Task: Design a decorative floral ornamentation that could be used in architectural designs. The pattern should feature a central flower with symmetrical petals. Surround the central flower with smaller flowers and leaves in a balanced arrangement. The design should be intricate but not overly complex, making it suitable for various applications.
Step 1358:
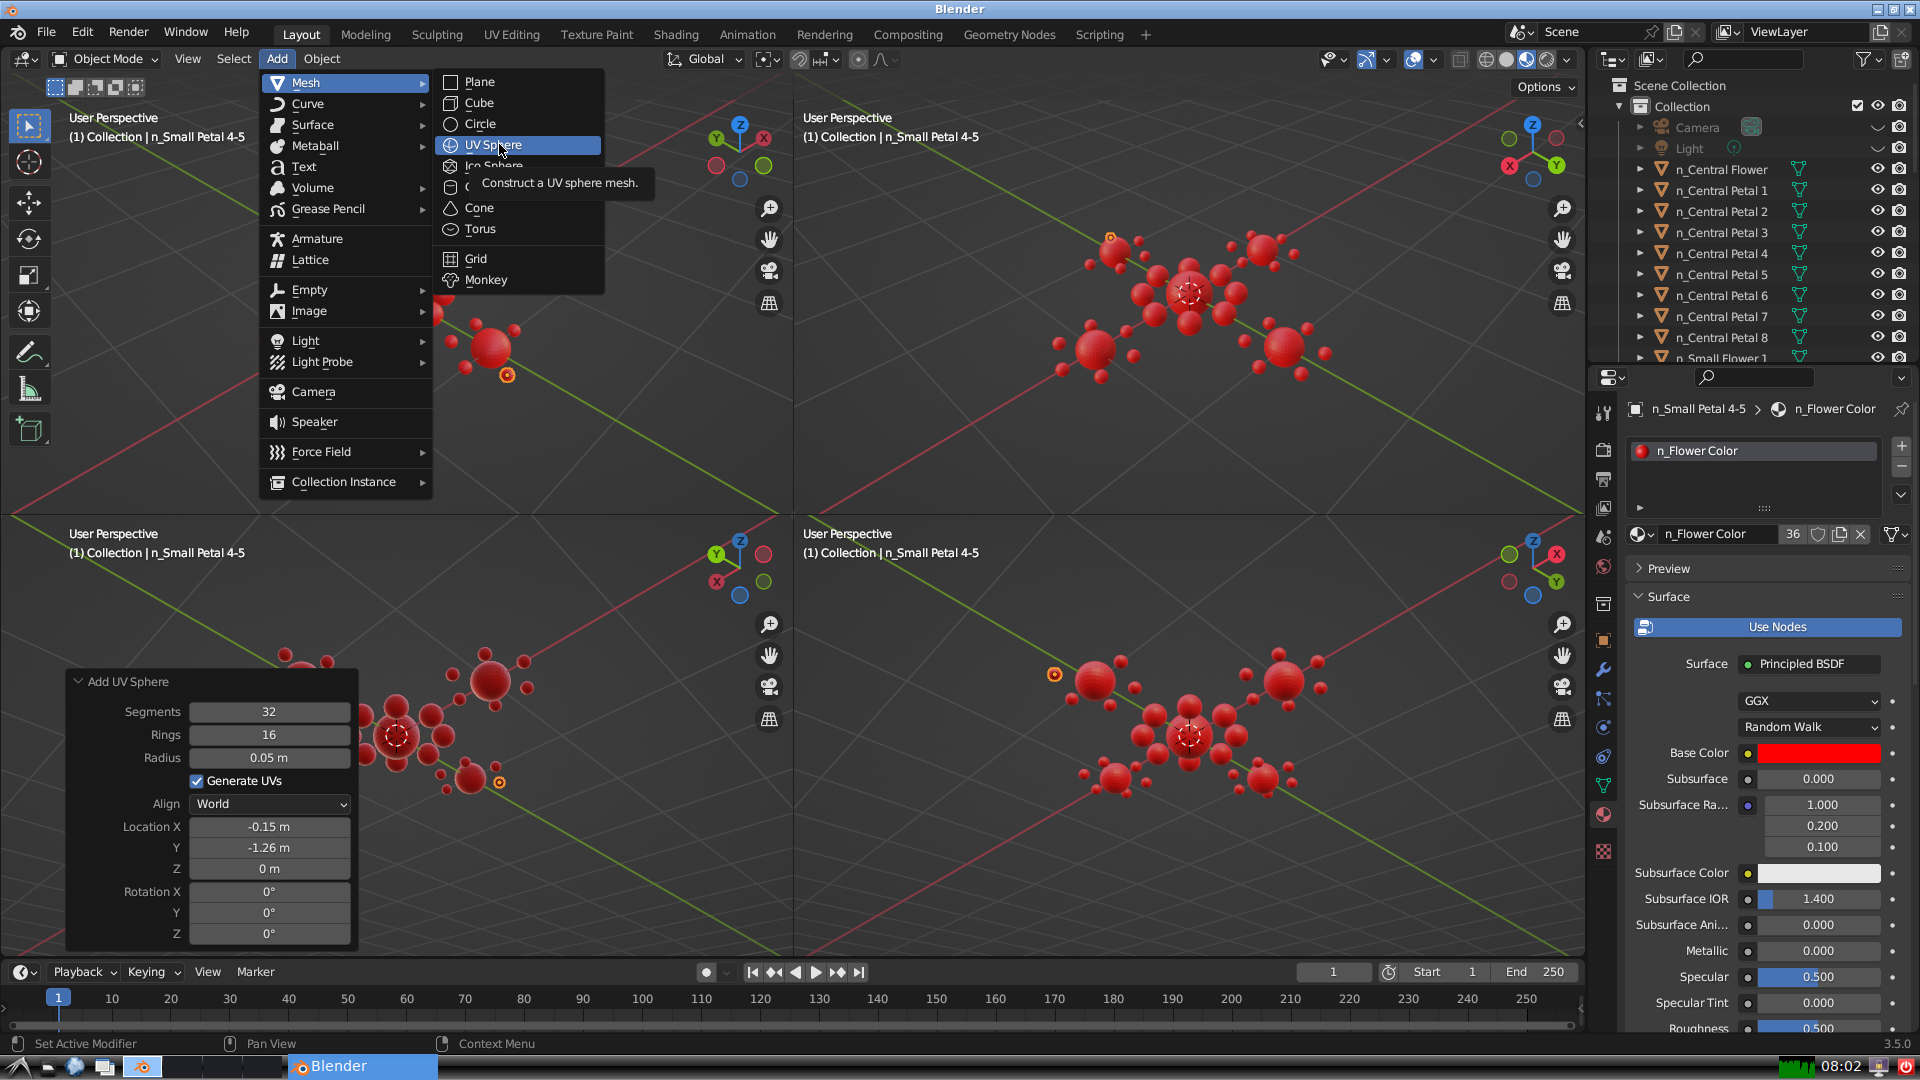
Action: click: no